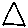
Label: triangle